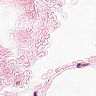
Metastatic tissue present: no